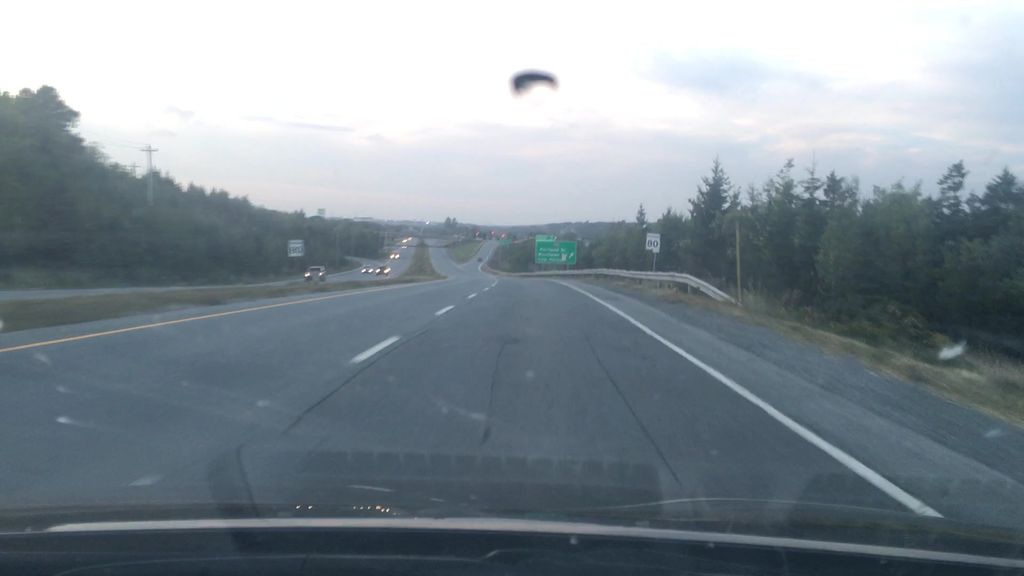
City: halifax